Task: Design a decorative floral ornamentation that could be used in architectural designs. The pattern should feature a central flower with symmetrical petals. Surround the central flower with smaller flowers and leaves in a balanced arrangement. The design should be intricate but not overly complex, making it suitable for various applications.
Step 1760:
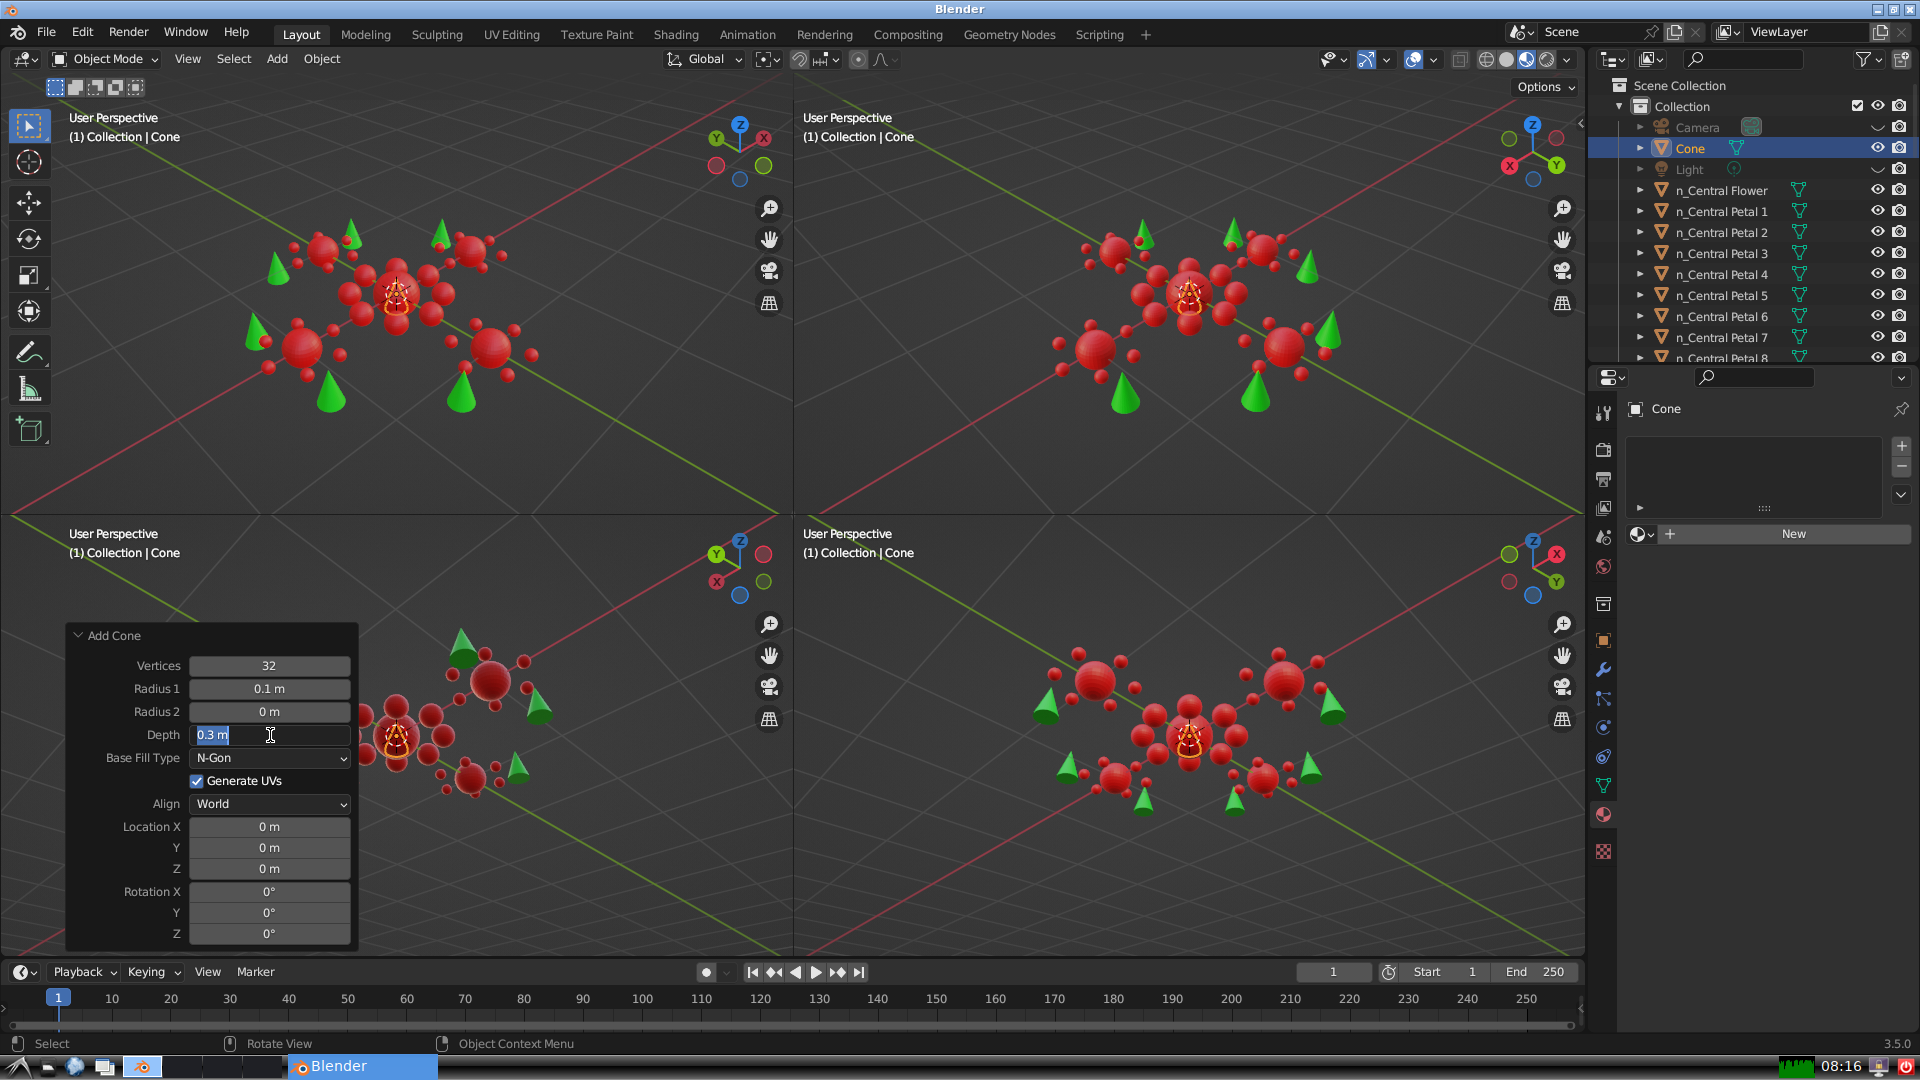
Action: input_text: 0.3